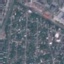
Land use / land cover: Residential